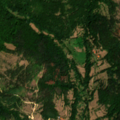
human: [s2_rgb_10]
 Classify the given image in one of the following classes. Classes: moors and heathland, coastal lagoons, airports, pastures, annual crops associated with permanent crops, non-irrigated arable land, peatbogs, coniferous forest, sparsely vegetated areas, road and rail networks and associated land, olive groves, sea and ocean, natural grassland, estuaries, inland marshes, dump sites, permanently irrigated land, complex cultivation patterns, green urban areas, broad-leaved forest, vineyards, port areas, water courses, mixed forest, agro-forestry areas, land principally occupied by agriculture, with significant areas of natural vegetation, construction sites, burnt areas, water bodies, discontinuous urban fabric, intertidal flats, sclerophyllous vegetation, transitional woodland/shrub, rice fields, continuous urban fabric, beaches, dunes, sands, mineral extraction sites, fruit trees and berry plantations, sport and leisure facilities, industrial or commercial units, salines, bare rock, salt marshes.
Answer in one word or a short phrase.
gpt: pastures, land principally occupied by agriculture, with significant areas of natural vegetation, broad-leaved forest, mixed forest, transitional woodland/shrub